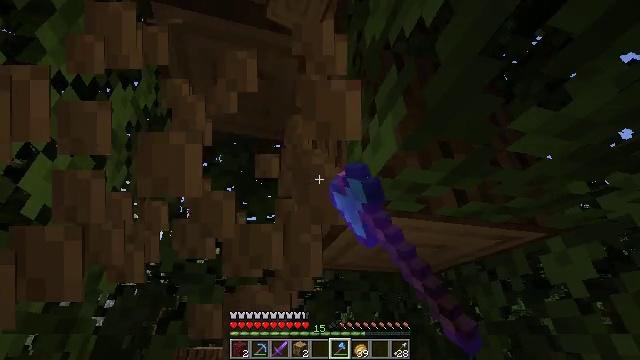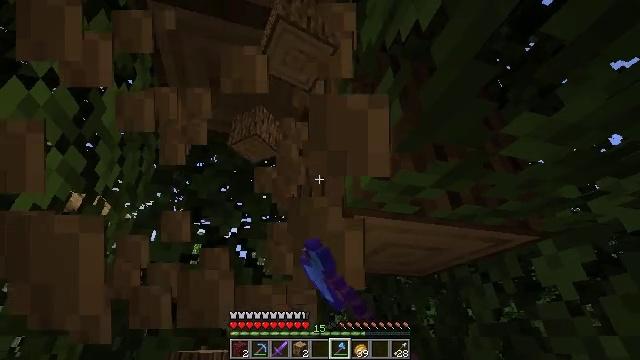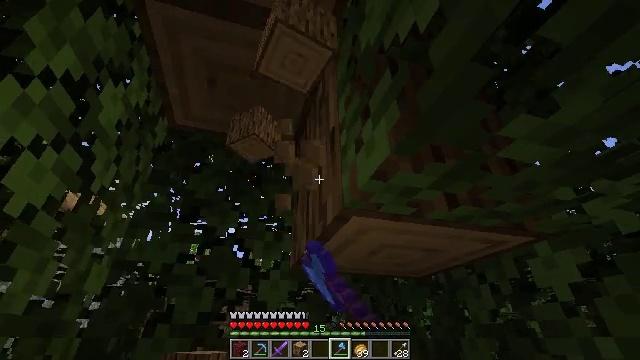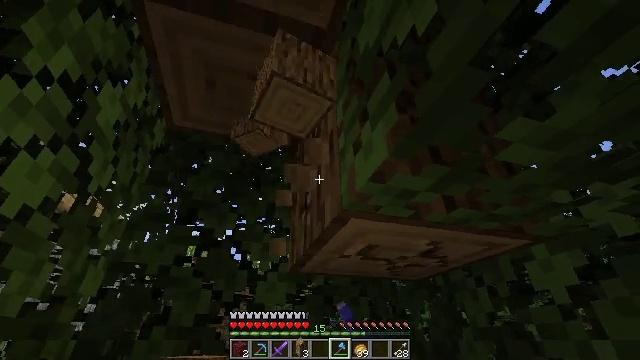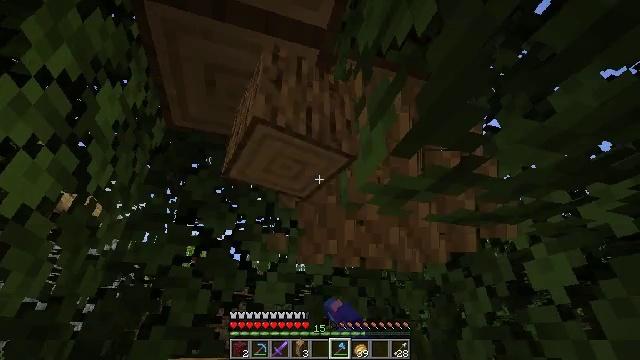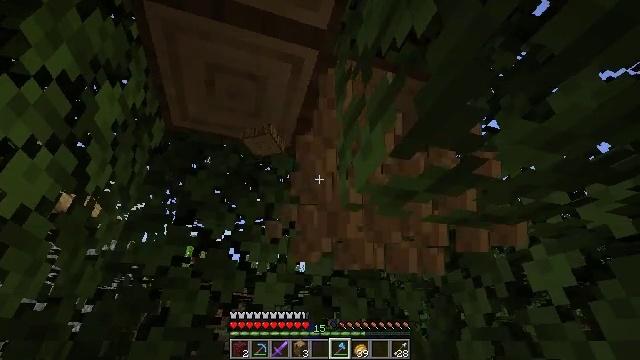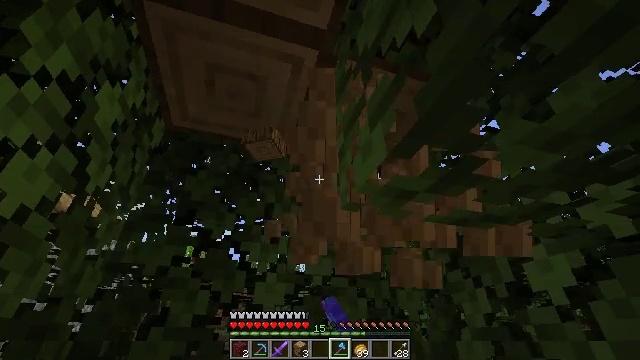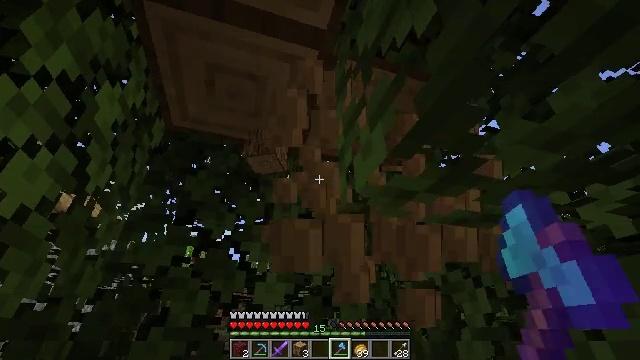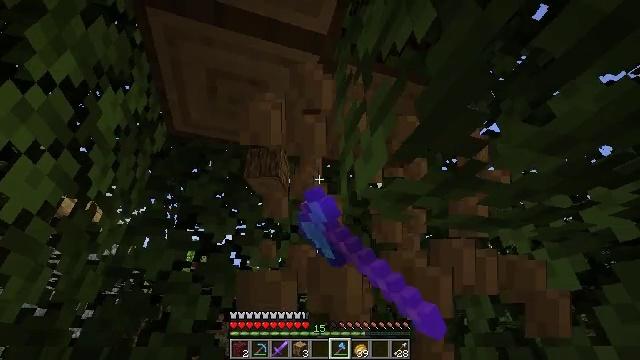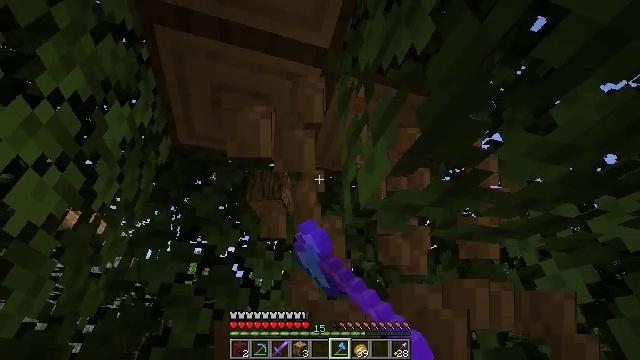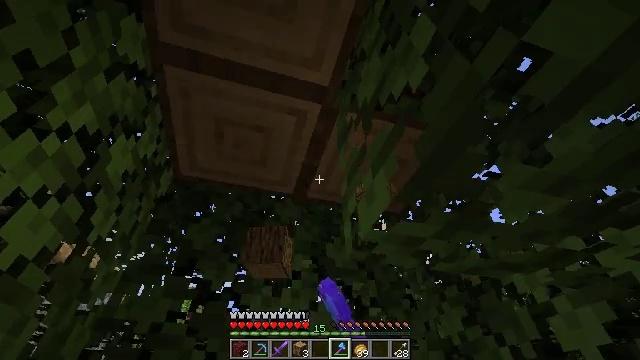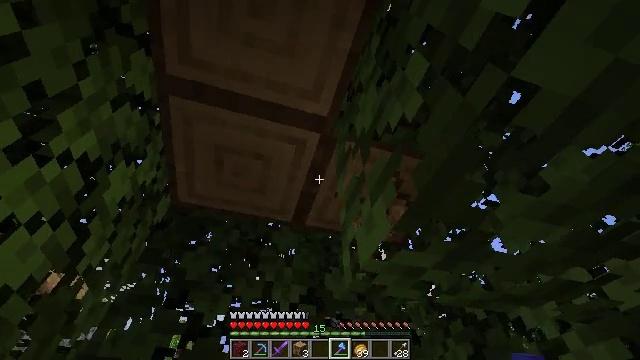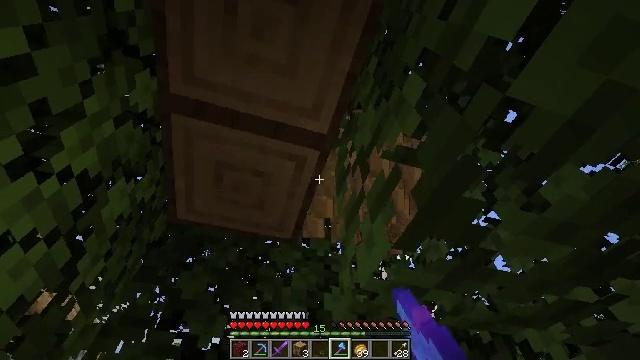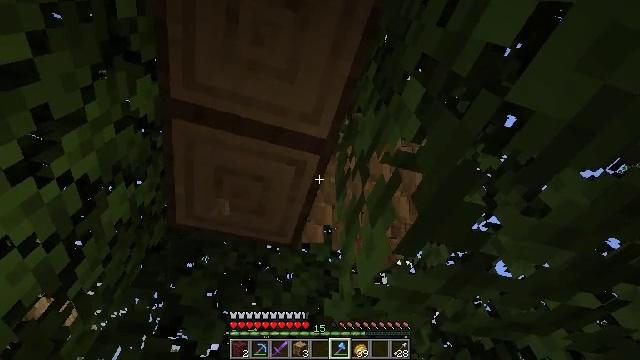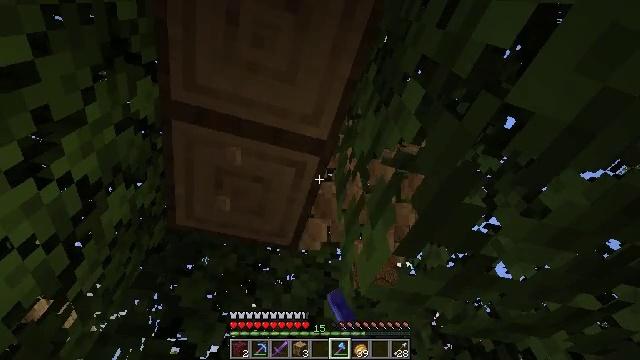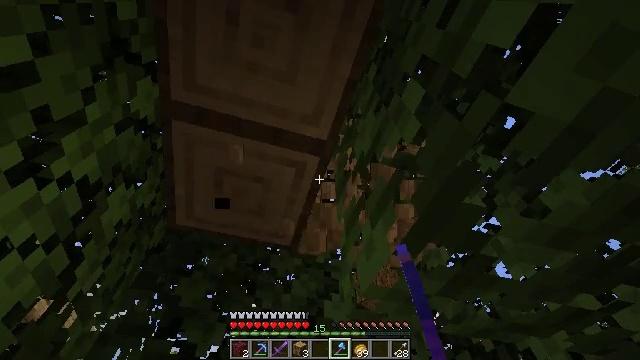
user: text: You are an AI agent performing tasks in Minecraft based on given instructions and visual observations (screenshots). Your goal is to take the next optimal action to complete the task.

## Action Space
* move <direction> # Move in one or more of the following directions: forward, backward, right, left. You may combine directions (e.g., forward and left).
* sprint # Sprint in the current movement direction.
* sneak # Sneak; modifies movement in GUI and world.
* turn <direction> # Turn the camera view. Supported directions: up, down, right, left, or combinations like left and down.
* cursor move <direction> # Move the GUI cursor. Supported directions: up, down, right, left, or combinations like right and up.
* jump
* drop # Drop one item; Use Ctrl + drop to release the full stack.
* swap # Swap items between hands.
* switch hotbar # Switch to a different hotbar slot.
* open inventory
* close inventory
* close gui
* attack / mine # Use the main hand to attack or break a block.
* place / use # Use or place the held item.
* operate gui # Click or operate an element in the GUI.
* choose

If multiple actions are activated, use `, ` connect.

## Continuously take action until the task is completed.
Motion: motion action
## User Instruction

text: Cut down the tree and harvest oak logs.
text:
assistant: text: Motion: turn right, attack / mine
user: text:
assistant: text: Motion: attack / mine
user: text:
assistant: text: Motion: attack / mine
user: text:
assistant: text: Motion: attack / mine
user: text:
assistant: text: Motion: attack / mine
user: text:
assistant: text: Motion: attack / mine
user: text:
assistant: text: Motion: attack / mine
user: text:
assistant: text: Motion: attack / mine
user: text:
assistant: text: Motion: turn up, attack / mine
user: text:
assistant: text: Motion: turn up, attack / mine
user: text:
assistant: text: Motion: turn up, attack / mine
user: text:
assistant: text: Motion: turn up, attack / mine
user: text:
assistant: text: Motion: turn up, attack / mine
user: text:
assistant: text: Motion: attack / mine
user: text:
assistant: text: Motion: attack / mine
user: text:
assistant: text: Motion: attack / mine
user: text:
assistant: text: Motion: attack / mine
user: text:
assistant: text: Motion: attack / mine
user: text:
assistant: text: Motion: attack / mine
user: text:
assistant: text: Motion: attack / mine
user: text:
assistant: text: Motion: attack / mine
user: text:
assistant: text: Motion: turn left and up, attack / mine
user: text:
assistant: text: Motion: turn left and up, attack / mine
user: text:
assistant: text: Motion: attack / mine
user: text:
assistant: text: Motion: attack / mine
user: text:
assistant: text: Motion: attack / mine
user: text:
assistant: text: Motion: turn left and up, attack / mine
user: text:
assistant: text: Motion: turn up, attack / mine
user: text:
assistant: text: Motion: turn up, attack / mine
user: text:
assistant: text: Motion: attack / mine